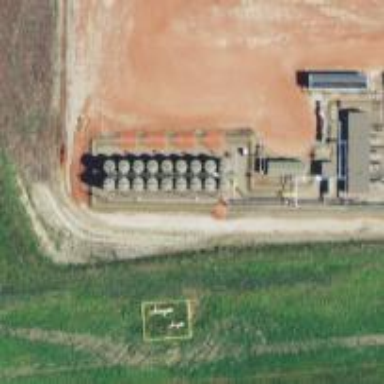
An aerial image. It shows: Storage tank with man-made structure.